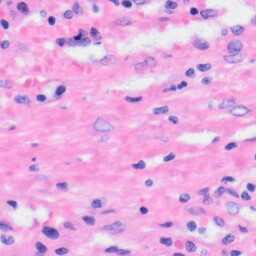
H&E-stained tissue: Liver